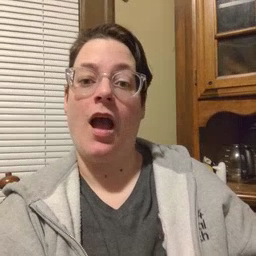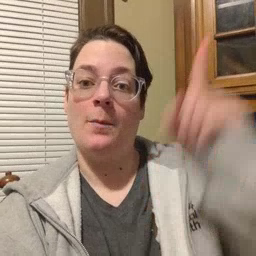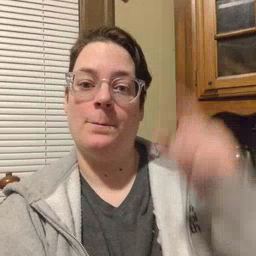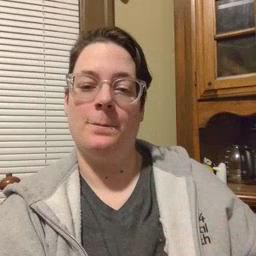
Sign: up